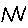
Label: zigzag